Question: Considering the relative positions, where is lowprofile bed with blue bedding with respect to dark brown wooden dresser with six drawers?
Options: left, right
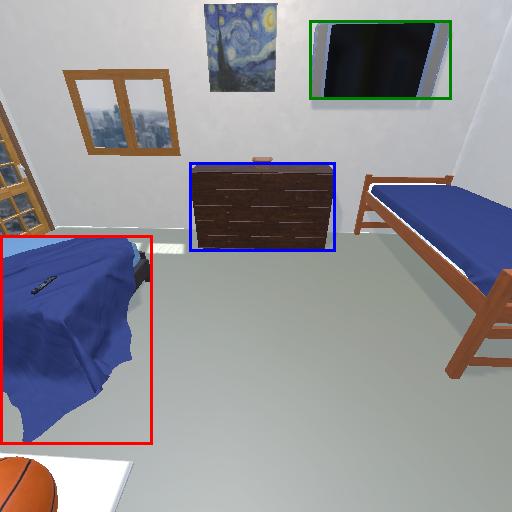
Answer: left